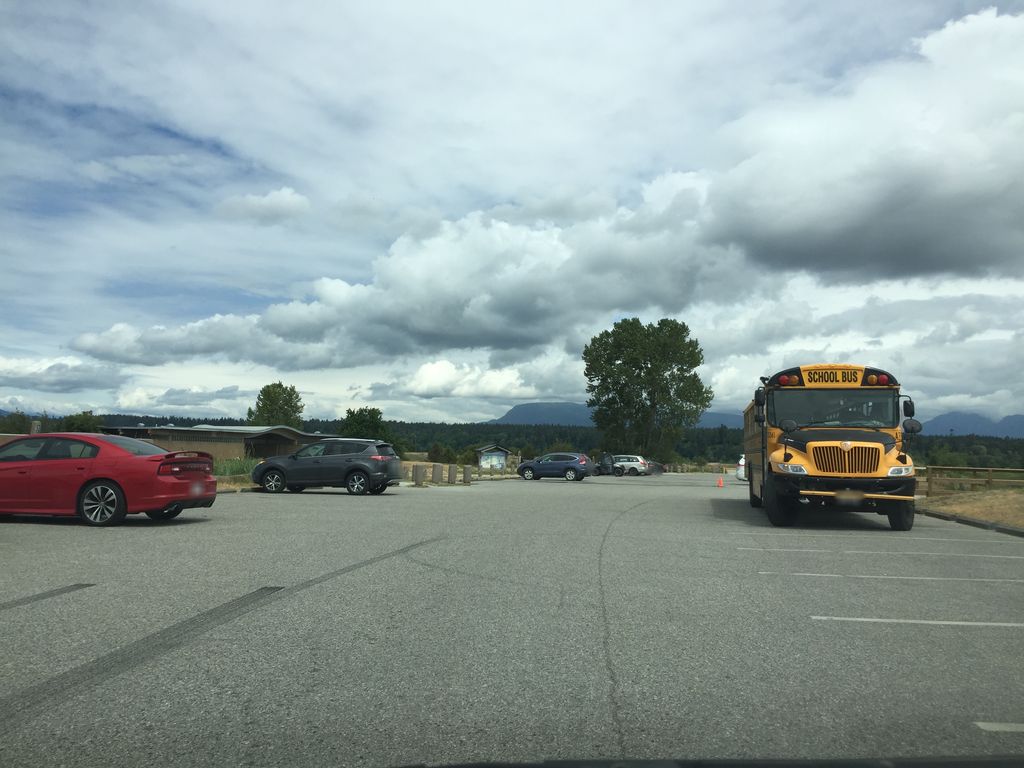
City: vancouver